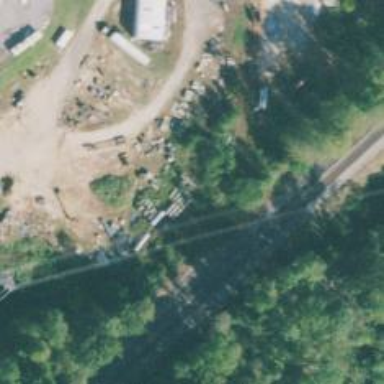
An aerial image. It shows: Disused railway spur service.